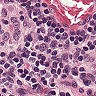
Metastatic tissue present: no